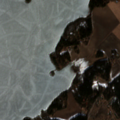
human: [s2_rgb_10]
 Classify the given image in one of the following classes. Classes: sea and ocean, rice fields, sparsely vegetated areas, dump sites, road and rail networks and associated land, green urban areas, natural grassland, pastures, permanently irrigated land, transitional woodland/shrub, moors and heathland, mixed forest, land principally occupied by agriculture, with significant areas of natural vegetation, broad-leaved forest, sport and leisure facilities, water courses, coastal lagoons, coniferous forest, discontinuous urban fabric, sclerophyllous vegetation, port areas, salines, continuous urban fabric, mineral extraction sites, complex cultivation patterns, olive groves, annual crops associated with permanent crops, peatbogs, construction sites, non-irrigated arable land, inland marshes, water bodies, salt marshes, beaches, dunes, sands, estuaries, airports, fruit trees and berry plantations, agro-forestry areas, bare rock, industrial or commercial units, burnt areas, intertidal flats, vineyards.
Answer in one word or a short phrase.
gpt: land principally occupied by agriculture, with significant areas of natural vegetation, mixed forest, water bodies